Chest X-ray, PA view. Patient: 23 years old, sex M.
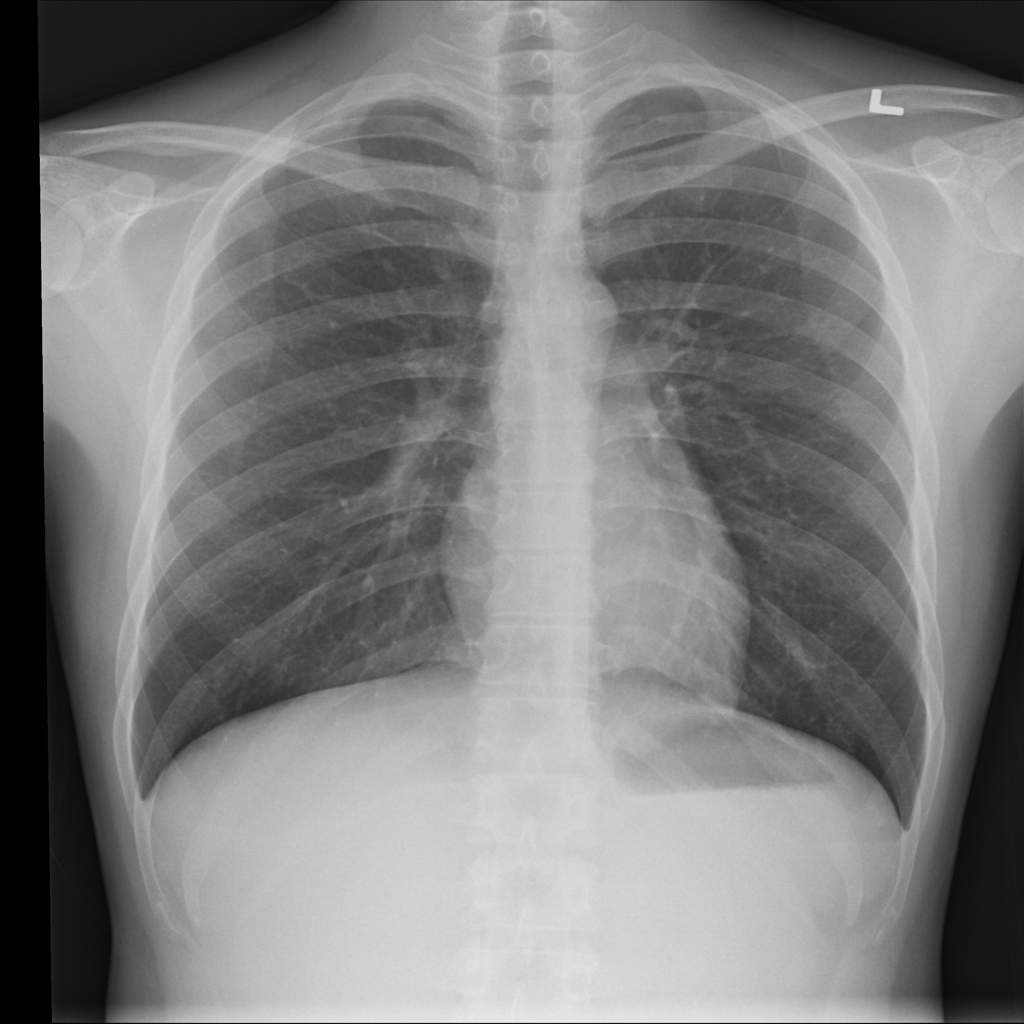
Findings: No Finding